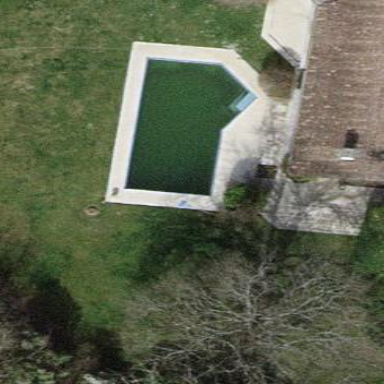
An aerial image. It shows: Swimming pool located in leisure land.